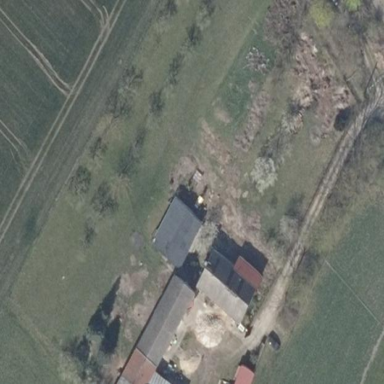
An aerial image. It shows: Farmyard area.